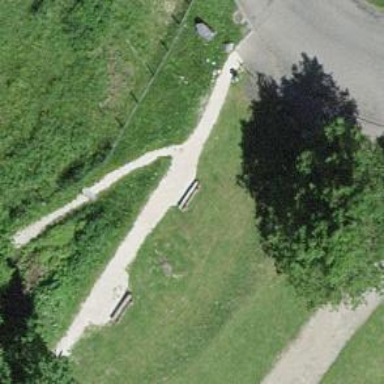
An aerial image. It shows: Bench.